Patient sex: M
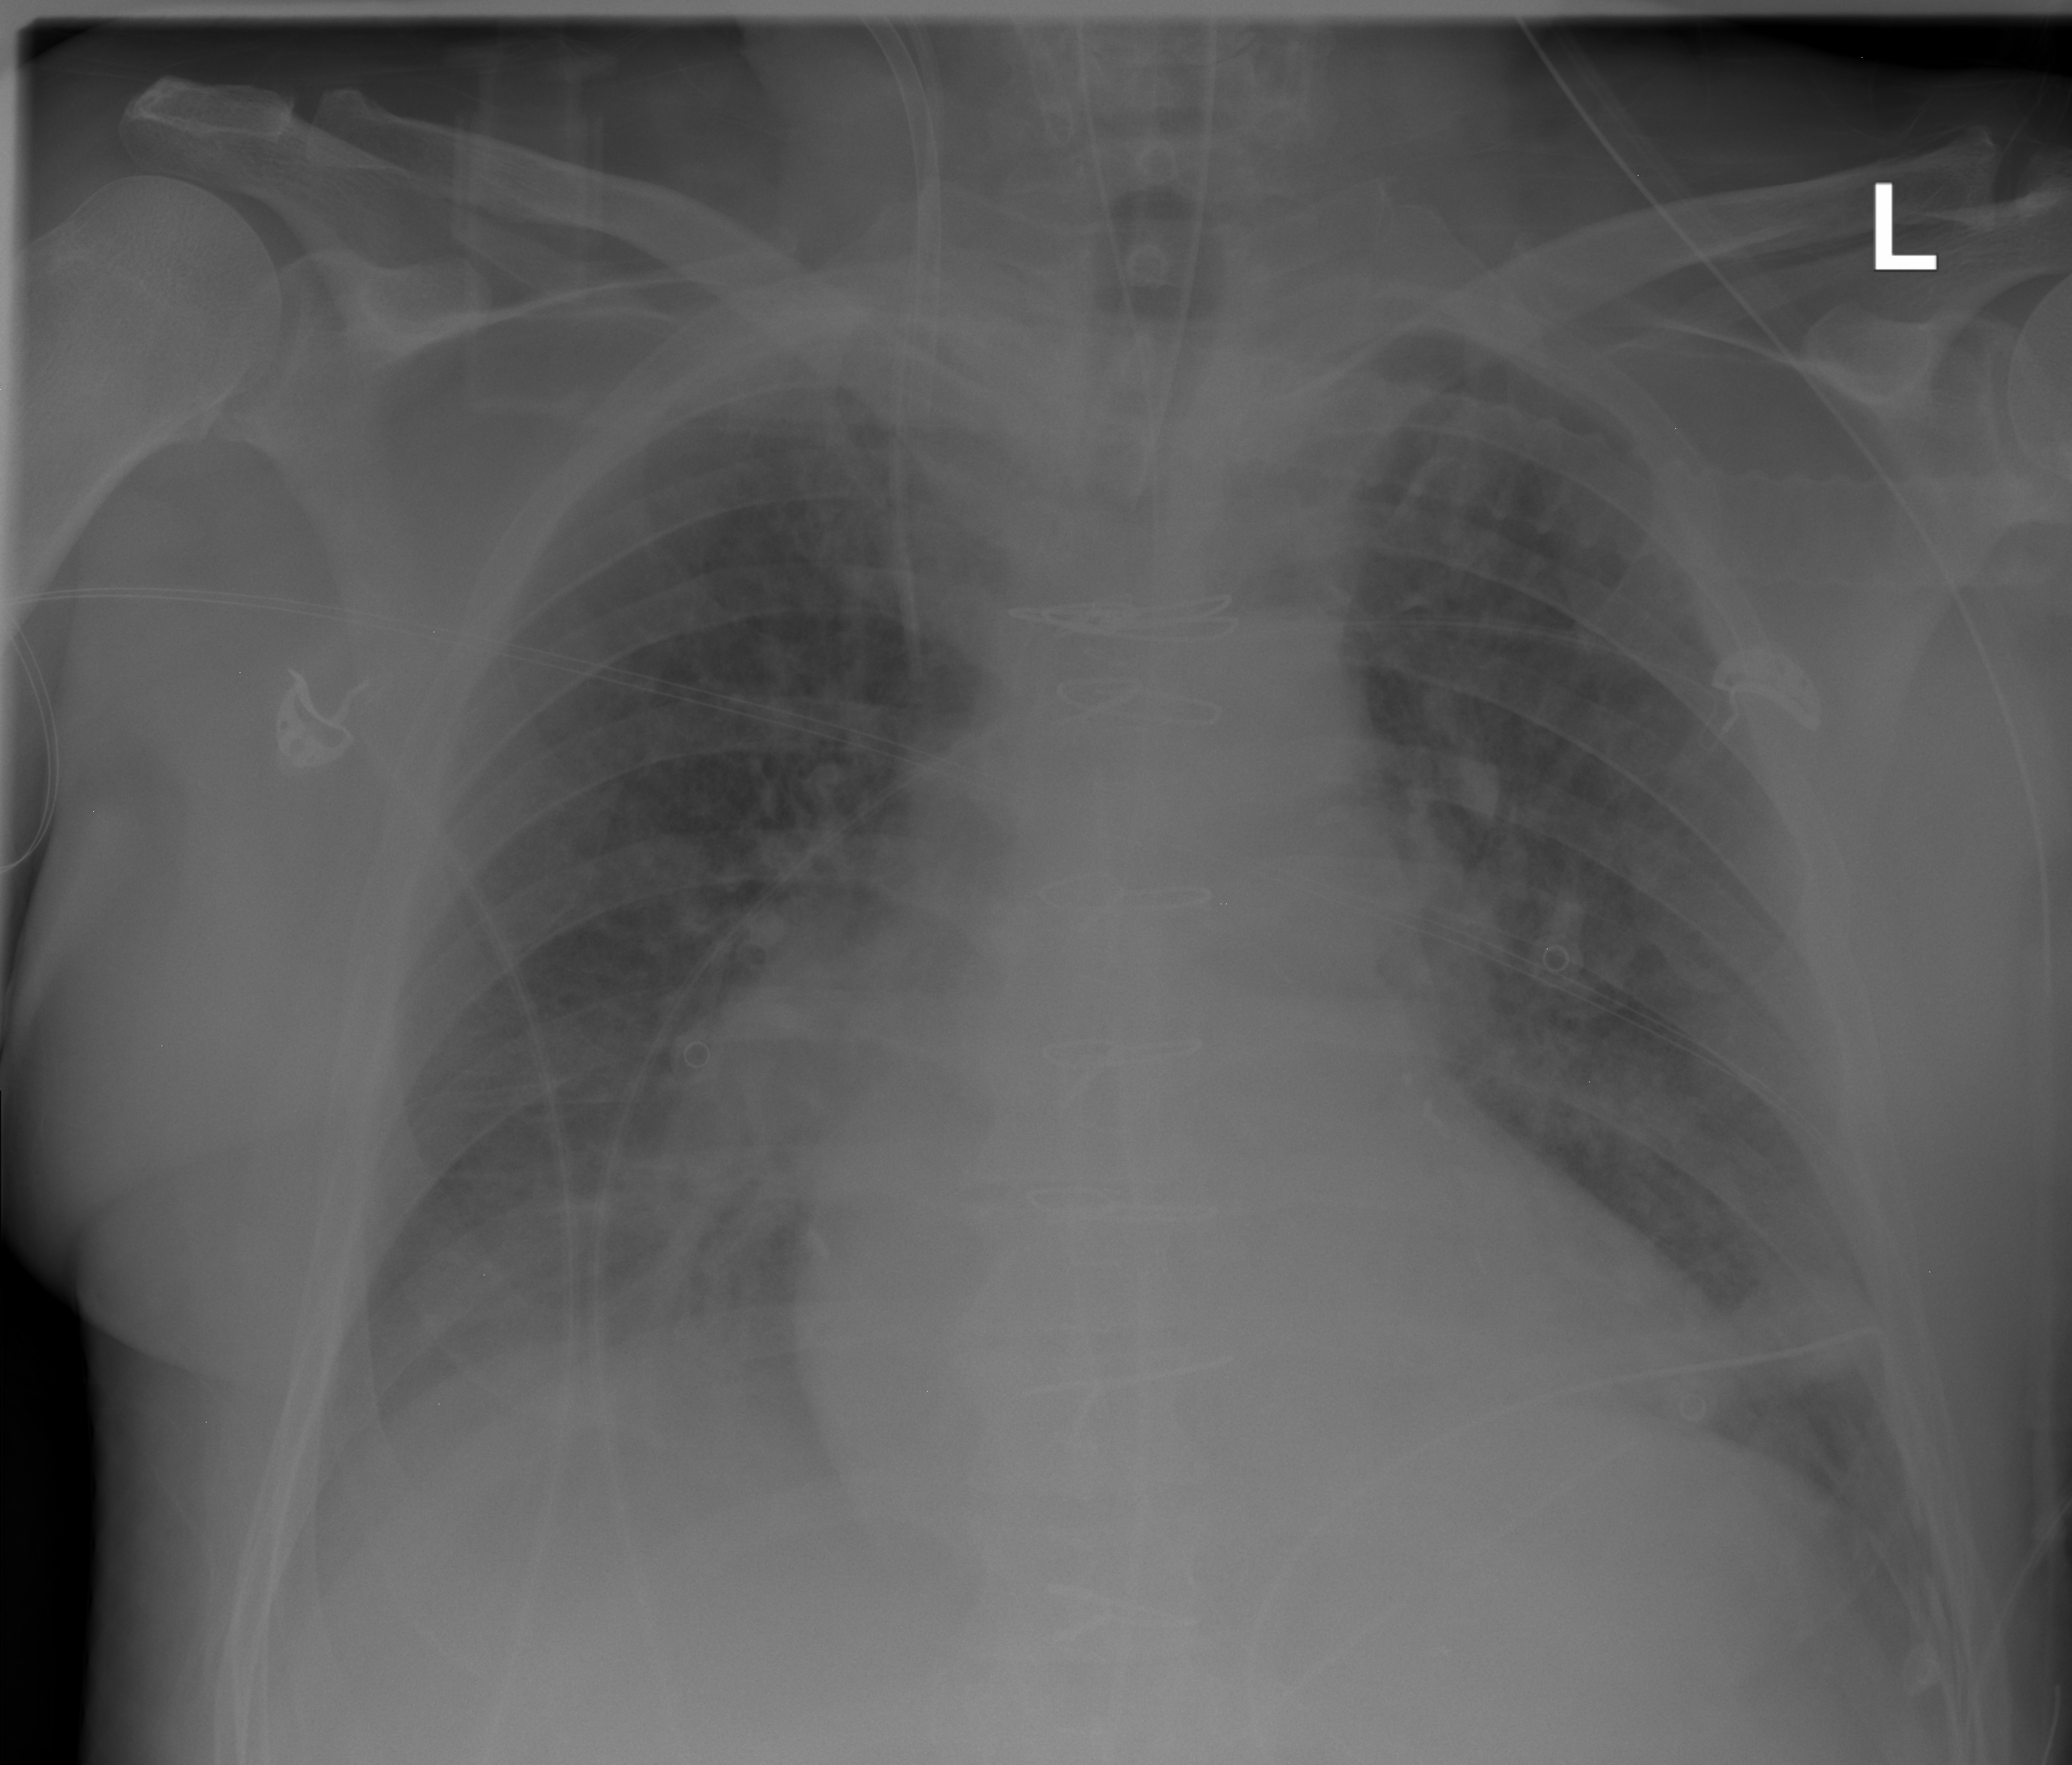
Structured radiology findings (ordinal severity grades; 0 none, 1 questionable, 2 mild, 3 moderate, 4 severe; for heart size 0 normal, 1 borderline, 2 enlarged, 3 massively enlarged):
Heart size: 2
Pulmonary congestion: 3
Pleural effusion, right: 2
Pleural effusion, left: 2
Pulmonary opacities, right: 3
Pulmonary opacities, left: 3
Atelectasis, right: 0
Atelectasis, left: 2